Question: I have a regular network of nodes connected together and I want to generate a path that visits nodes exactly once. I also require that there's some degree of randomness in the path so that I'm able to create different paths given the same starting node.

My current solution is to pick a random starting node and then randomly visit an adjacent node, and repeat until I visit nodes. Whenever the path does not allow me to visit nodes, I backtrack to attempt through another node.
When the number of nodes and connections is small this works fine, however when these are increased and approaches it takes very long to find a solution if at all.
Could you suggest alternative approaches that are guaranteed to succeed in reasonable time?
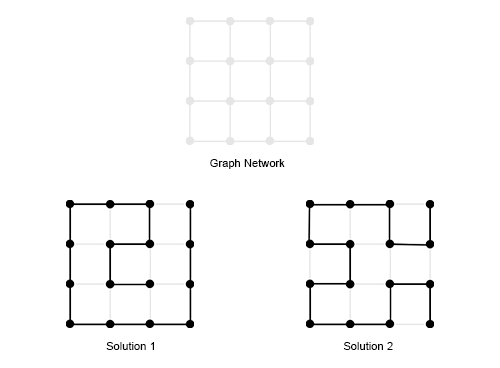
Answer: Instead of trying to create a unique path, which will lead you down many dead ends, you can create single path as outline of a branching path. Such paths will have adjacent start and end points.
This figure outlines the steps of the proposed algorithm:
<URL>
First, divide your grid in half (a). If one of your dimensions is odd, ignore the last row or column.
Now create a branching, connected maze on the coarse grid (b). There are many algorithms for that; Prim's algorithm was mentioned in the comments, but you can also use your greedy path-search if you leave out the backtracking. Mike Bostock's <URL> showcases some maze-generation algorithms; they are near the bottom of the long page.
Next, create the outline of that maze. This gives you a simple path that visits all nodes in the original grid if its dimensios were even (c). The start and end points will be adjacent; the path is just one step short of being closed.
If the any of the dimensions of the original grid are odd, you can stretch a random row or column to cover the whole grid (d). Note that you have to insert a new segment for each intersectiong row or column. Otherwise, some nodes will not be visited. (There is probably a problem when both dimensions are odd and must be adjusted, so that's another restriction of the algorithm: At most one dimension can be odd.)
A proof-of-concept implementation (without step d) in Javascript is below. It's a complete web page that you can save as html file and display in a browser that recognises the canvas element.
'''
<!DOCTYPE html>
<html>
<head>
<meta charset="utf-8" />
<title>Simple Path Demo</title>
<script type="text/javascript">
function array2d(w, h, val) {
var arr = [];
for (var y = 0; y < h; y++) {
var row = [];
for (var x = 0; x < w; x++) row.push(val);
arr.push(row);
}
return arr;
}
var dir = {
n: {x: 0, y: -1},
e: {x: 1, y: 0},
s: {x: 0, y: 1},
w: {x: -1, y: 0},
};
var width = 72;
var height = 72;
var node = array2d(width, height, false);
function walk(x, y, from) {
if (x < 0 || x >= width / 2) return;
if (y < 0 || y >= height / 2) return;
if (node[2*y][2*x]) return;
node[2*y][2*x] = true;
if (from == 'n') node[2*y + 1][2*x] = true;
if (from == 'e') node[2*y][2*x - 1] = true;
if (from == 's') node[2*y - 1][2*x] = true;
if (from == 'w') node[2*y][2*x + 1] = true;
var d = ['n', 'e', 's', 'w'];
while (d.length) {
var pick = (Math.random() * d.length) | 0;
var head = d[pick];
var next = dir[head];
d[pick] = d[d.length - 1];
d.pop();
walk(x + next.x, y + next.y, head);
}
}
function cell(x, y) {
if (y < 0 || y >= height) return false;
if (x < 0 || x >= width) return false;
return node[y][x];
}
function path(x, y) {
var x0 = x;
var y0 = y;
var res = "";
var dir = "s";
var l, r;
y++;
while (x != x0 || y != y0) {
var old = dir;
res += dir;
switch (dir) {
case "n": l = (cell(x - 1, y - 1)) ? 1 : 0;
r = (cell(x, y - 1)) ? 2 : 0;
dir = ["w", "n", "e", "e"][l + r];
break;
case "e": l = (cell(x, y - 1)) ? 1 : 0;
r = (cell(x, y)) ? 2 : 0;
dir = ["n", "e", "s", "s"][l + r];
break;
case "s": l = (cell(x, y)) ? 1 : 0;
r = (cell(x - 1, y)) ? 2 : 0;
dir = ["e", "s", "w", "w"][l + r];
break;
case "w": l = (cell(x - 1, y)) ? 1 : 0;
r = (cell(x - 1, y - 1)) ? 2 : 0;
dir = ["s", "w", "n", "n"][l + r];
break;
}
if (dir == "n") y--;
if (dir == "e") x++;
if (dir == "s") y++;
if (dir == "w") x--;
}
return res;
}
walk(0, 0);
var p = path(0, 0);
window.onload = function() {
var cv = document.getElementById("map");
var cx = cv.getContext("2d");
var s = 8;
cx.translate(2*s, 2*s);
cx.lineWidth = 2;
var x = 0;
var y = 0;
cx.beginPath();
cx.moveTo(s*x, s*y);
for (var i = 0; i < p.length; i++) {
var c = p.charAt(i);
x += dir[c].x;
y += dir[c].y;
cx.lineTo(s*x, s*y);
}
cx.stroke();
}
</script>
</head>
<body>
<canvas id="map" width="608" height="608">Kann nix.</canvas>
</body>
</html>
'''